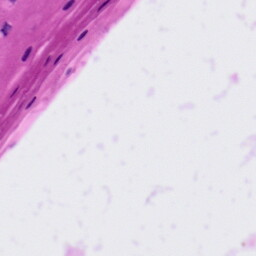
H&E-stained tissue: Tonsil